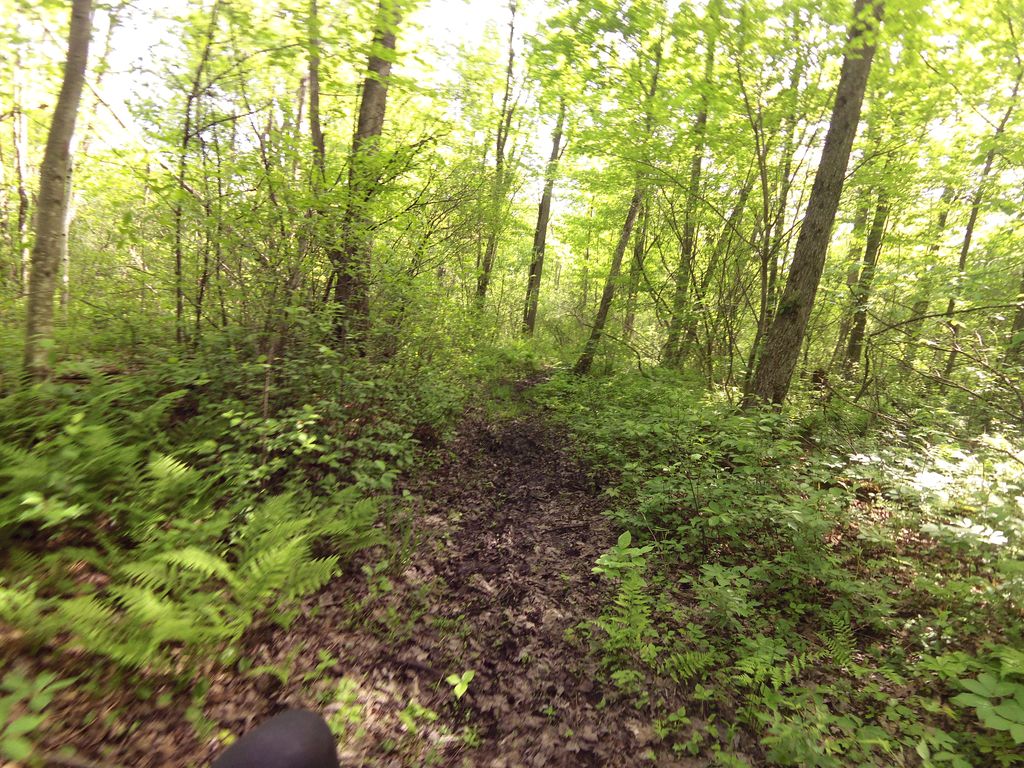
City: ottawa-gatineau